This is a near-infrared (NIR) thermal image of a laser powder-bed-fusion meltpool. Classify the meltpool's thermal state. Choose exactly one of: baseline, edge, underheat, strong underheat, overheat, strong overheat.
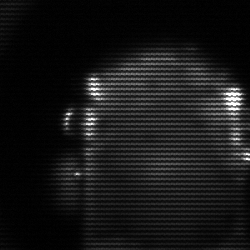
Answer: baseline